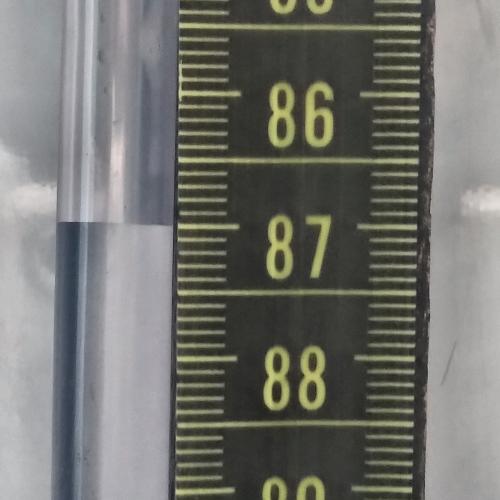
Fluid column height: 87.0 cm